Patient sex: M
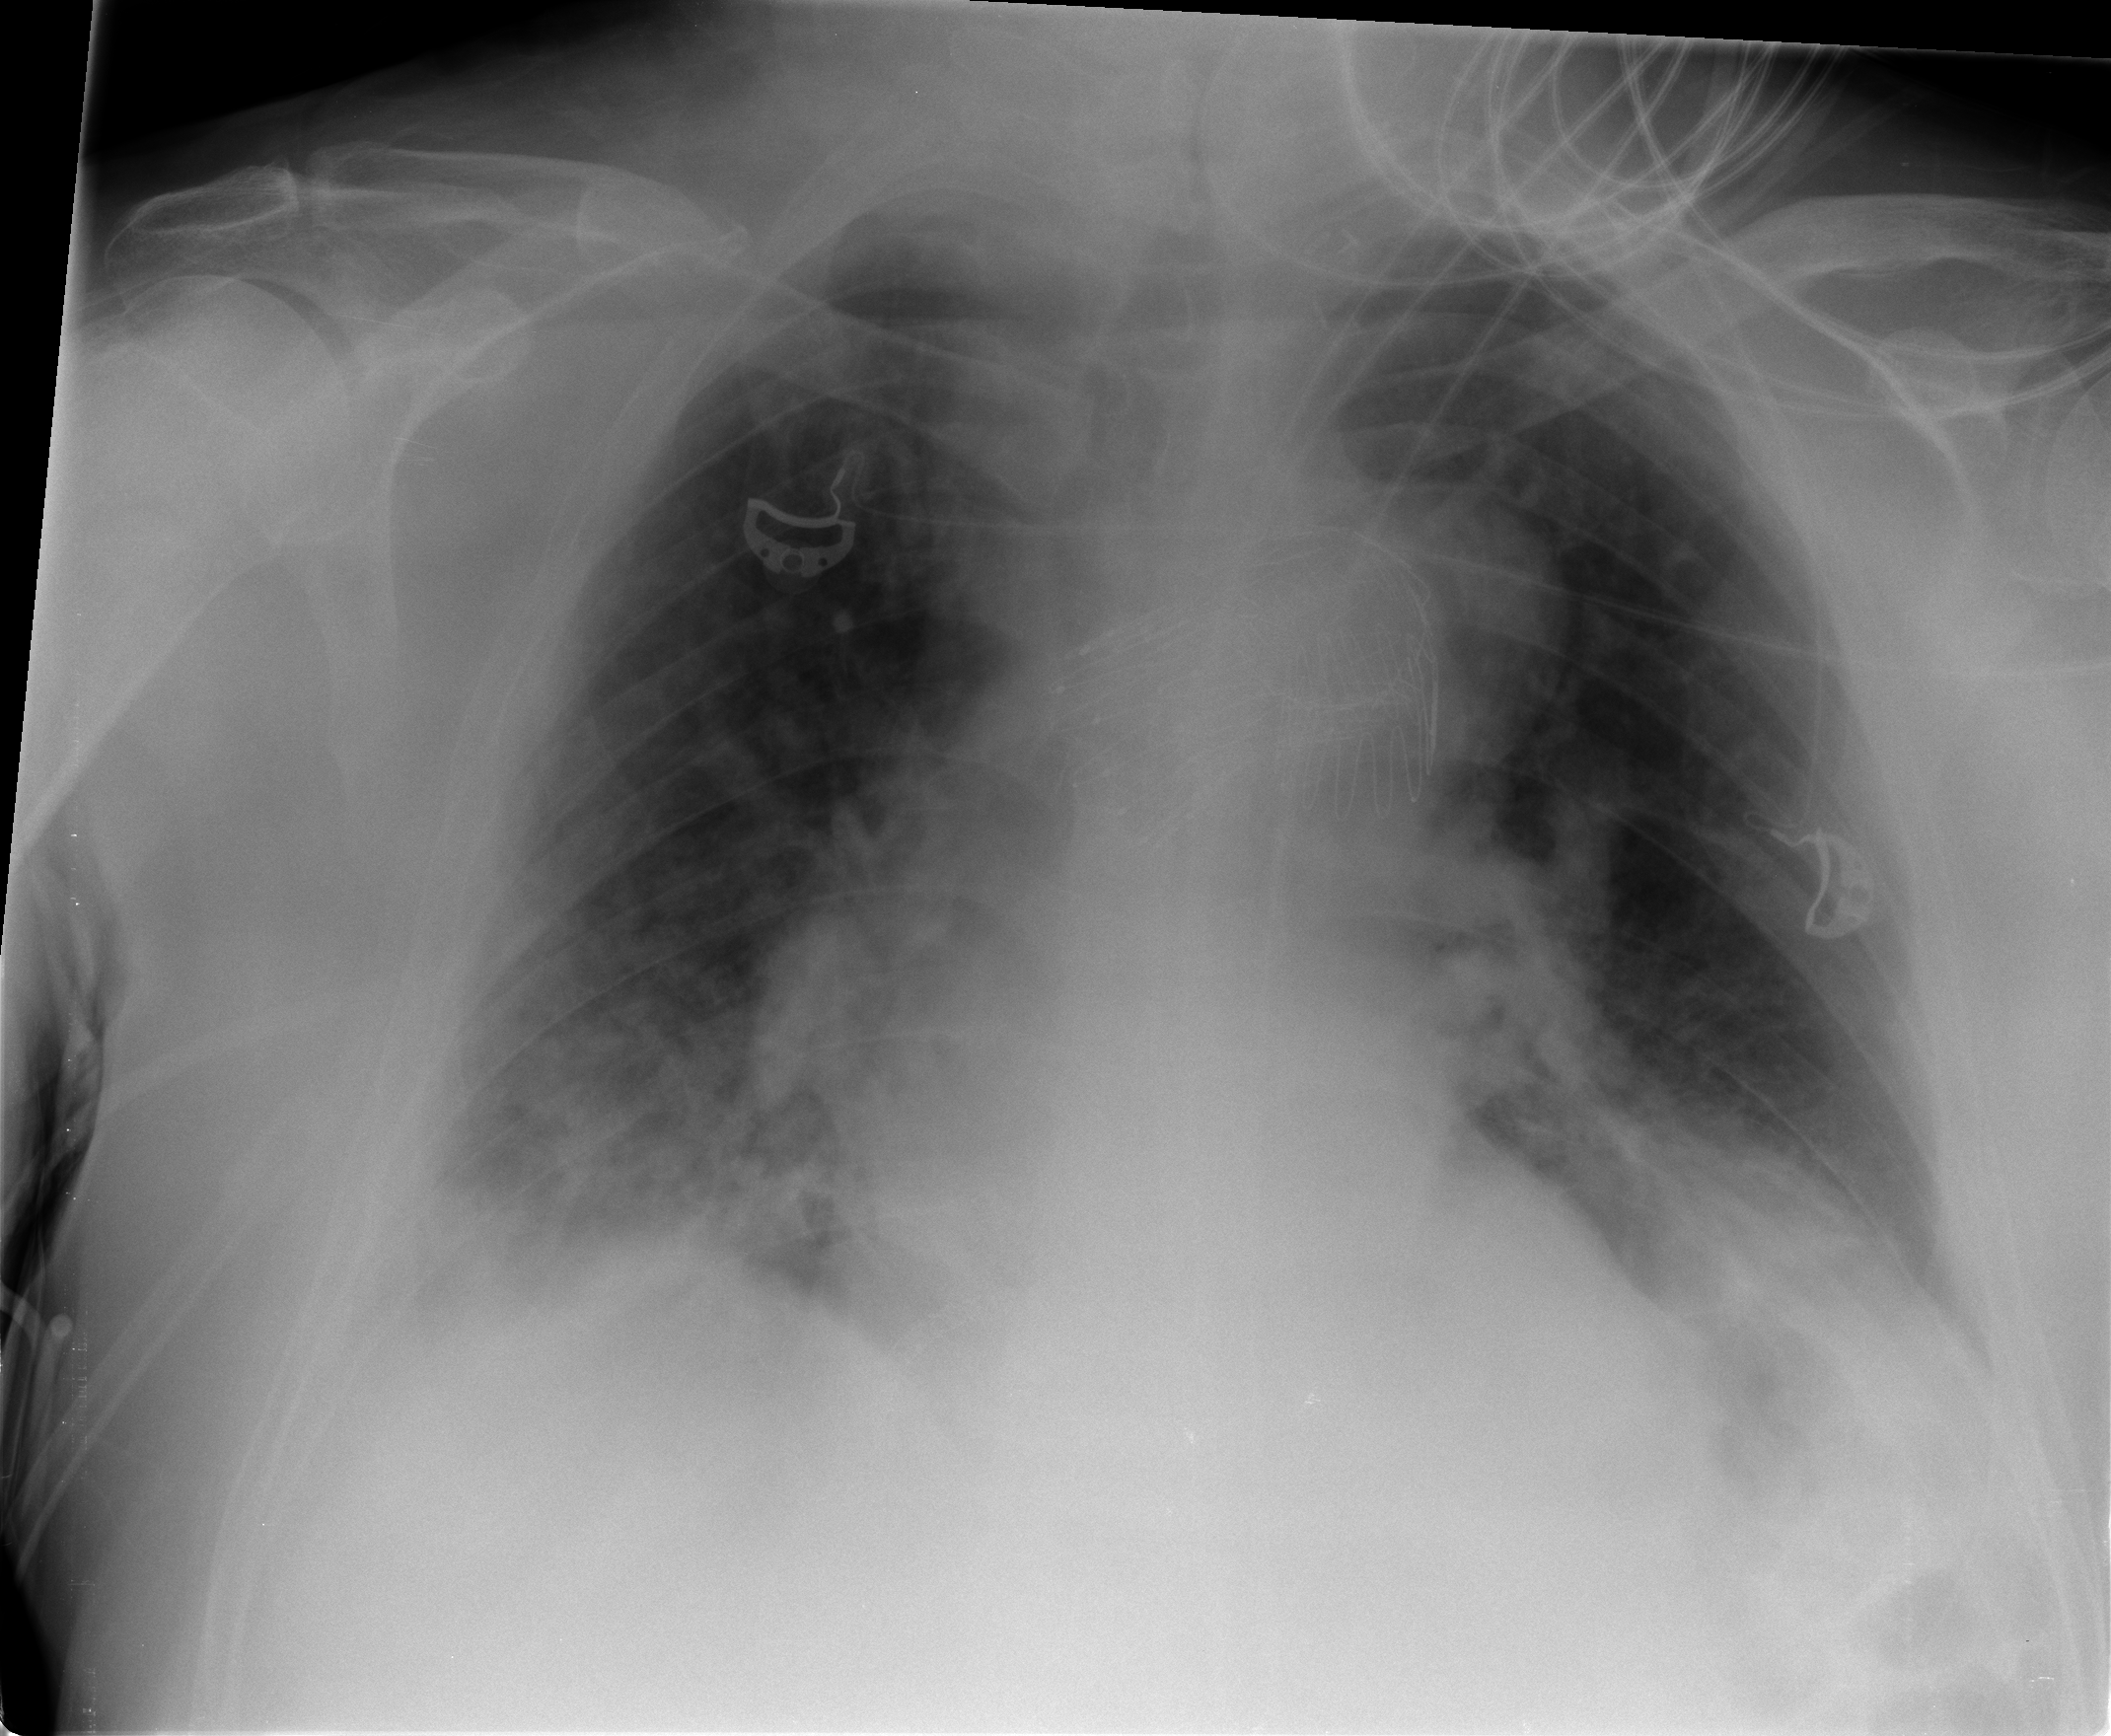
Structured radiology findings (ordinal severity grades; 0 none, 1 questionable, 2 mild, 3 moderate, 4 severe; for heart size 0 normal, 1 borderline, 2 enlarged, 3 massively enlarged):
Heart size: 2
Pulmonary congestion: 2
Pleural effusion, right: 2
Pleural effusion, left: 3
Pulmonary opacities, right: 0
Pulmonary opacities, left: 0
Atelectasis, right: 2
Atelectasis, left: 2